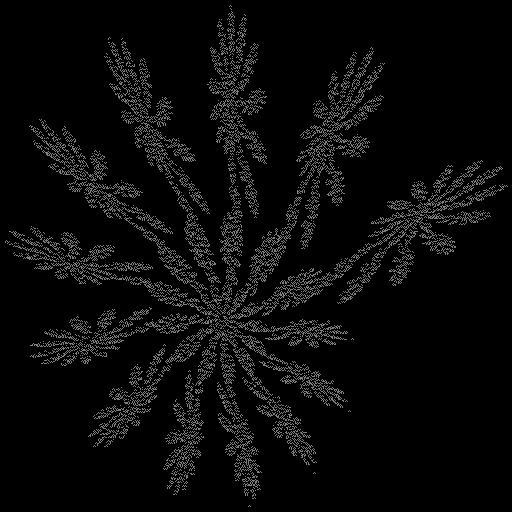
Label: swirl